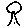
Label: tree